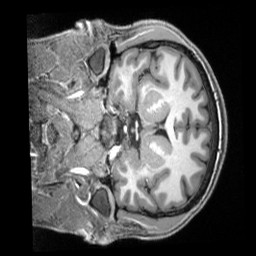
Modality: T1w
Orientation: coronal
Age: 29
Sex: male
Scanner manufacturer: siemens
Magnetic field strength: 3 T
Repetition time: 2.3 s
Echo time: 0.00229 s